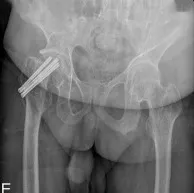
(E) Anteroposition radiographs of the right hip.
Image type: radiology (x_ray)